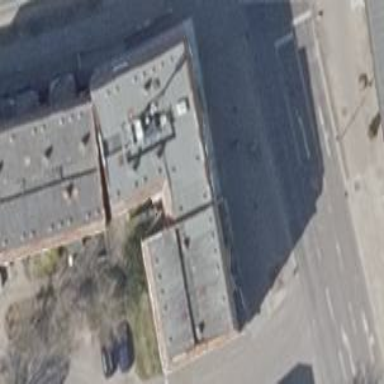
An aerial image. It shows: Quadruple saltbox roof shape on apartment building.